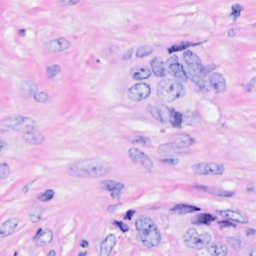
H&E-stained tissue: Breast